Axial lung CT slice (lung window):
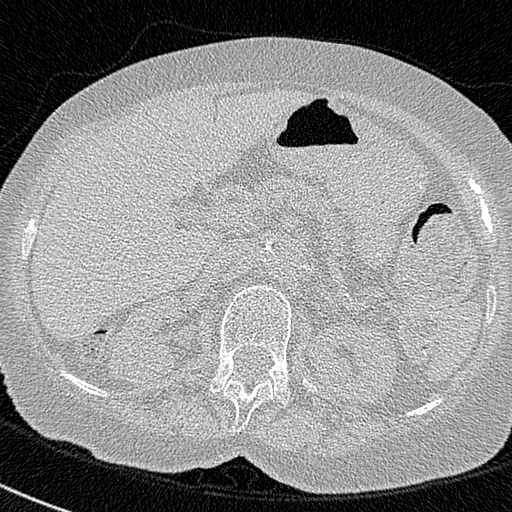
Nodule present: no